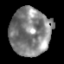
Tissue: lung
Cell type: T cells
Senescence score: 0.1609
Nuclear area (px): 1910
Mean DAPI intensity: 130.402